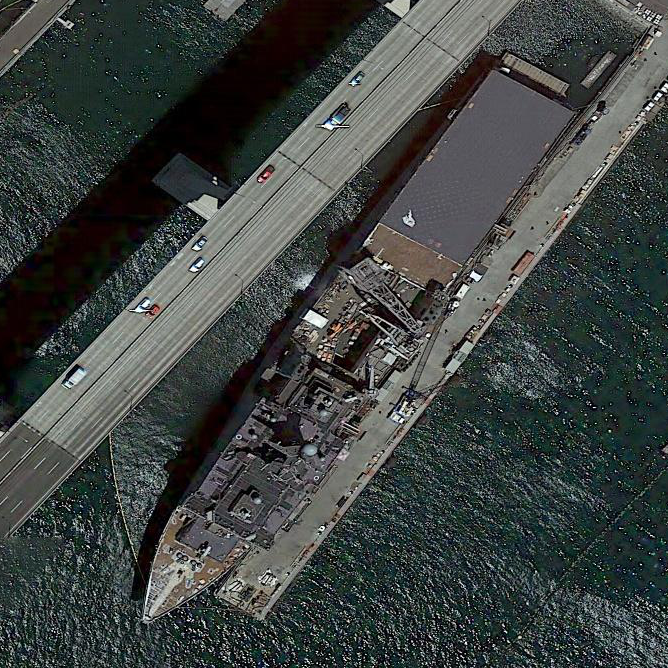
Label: combat